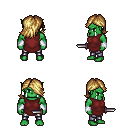
a pixel art fantasy rpg character, male body template, orc, green skin, maroon tunic, metal pants, blonde swoop hairstyle, white cloth bracers, dagger, four views (front, back, left, right), 2x2 character sprite sheet, small pixel art, hard edges, no anti-aliasing